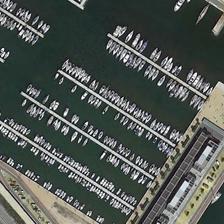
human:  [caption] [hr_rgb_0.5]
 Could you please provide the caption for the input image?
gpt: many orderly boats are in a port .

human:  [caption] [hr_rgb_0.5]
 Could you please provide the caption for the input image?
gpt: many orderly boats are in a port .

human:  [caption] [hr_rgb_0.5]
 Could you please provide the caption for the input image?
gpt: many orderly boats are in a port .

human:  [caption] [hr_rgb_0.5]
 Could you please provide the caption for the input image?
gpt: many orderly boats are in a port .

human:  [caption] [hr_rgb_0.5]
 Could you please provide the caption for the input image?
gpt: many orderly boats are in a port .